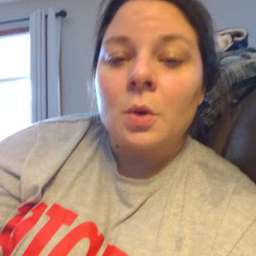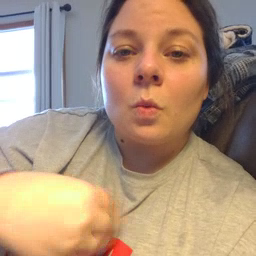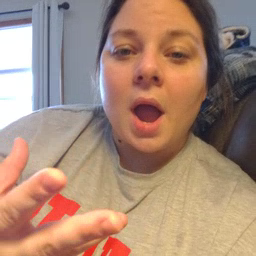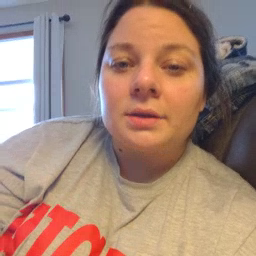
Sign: white